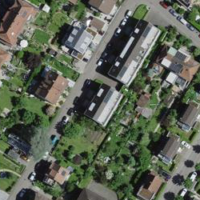
EUNIS habitat code: 54
Species observed at this site:
Laurus nobilis